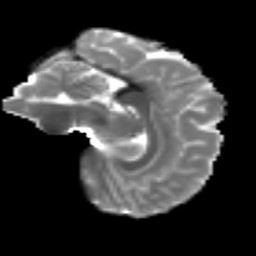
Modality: T2w
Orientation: sagittal
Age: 26
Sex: female
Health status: ill
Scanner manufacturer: siemens
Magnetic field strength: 3 T
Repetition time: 6.5 s
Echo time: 0.062 s